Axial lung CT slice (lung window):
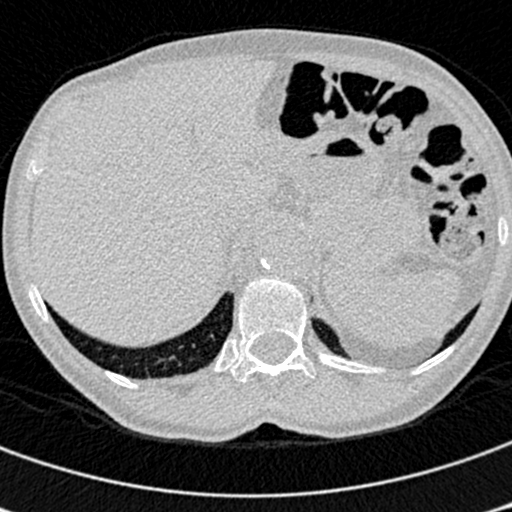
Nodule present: no